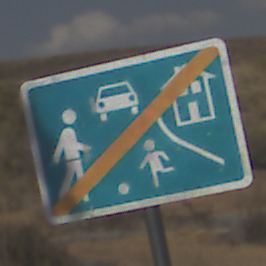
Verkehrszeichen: EndeVerkehrsberuhigterBereich
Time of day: Midday
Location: Outdoor (Nature)
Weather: PartlyCloudy
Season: NotSpecified
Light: Natural